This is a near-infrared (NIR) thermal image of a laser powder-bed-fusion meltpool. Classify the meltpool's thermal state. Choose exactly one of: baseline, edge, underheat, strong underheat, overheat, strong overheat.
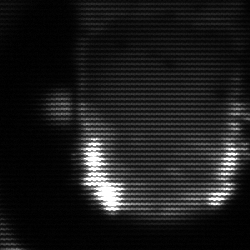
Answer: baseline